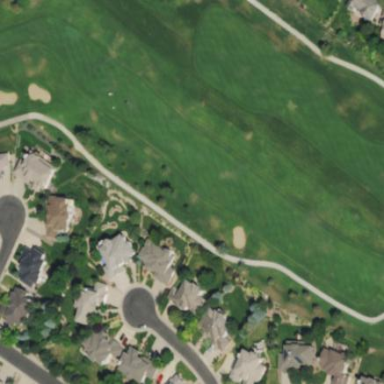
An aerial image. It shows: Golf fairway surrounded by grass.